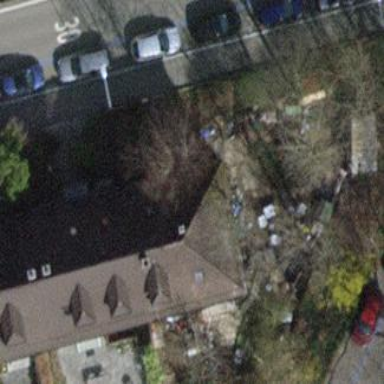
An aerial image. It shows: Terrace building with hipped roof.